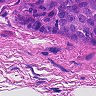
Metastatic tissue present: yes